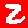
Digit: 2